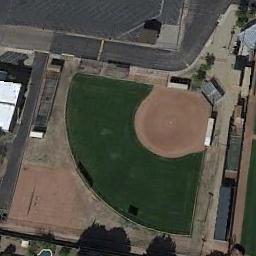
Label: baseball_diamond